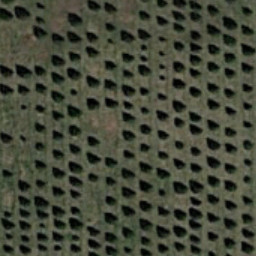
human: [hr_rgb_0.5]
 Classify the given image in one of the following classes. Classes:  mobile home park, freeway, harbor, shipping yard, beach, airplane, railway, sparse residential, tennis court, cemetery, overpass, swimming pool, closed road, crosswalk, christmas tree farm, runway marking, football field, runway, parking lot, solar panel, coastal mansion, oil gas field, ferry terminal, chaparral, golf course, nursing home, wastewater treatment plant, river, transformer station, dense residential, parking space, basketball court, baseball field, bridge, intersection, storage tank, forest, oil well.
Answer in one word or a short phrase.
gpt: christmas tree farm